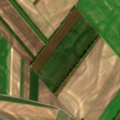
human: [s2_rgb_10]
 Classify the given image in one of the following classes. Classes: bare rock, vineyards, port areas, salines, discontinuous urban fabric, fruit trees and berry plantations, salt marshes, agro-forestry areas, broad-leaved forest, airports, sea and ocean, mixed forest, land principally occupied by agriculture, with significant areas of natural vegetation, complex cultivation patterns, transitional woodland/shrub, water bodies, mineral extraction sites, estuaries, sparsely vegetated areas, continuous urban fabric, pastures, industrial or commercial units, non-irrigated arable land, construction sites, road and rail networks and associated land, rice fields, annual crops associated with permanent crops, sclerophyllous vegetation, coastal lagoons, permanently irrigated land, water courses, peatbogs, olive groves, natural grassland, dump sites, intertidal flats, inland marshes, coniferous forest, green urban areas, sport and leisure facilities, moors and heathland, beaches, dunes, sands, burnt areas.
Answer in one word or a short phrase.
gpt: non-irrigated arable land